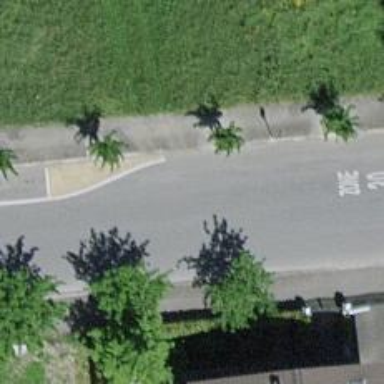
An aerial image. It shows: Broadleaved tree typically found along the streets.